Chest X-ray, PA view. Patient: 79 years old, sex F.
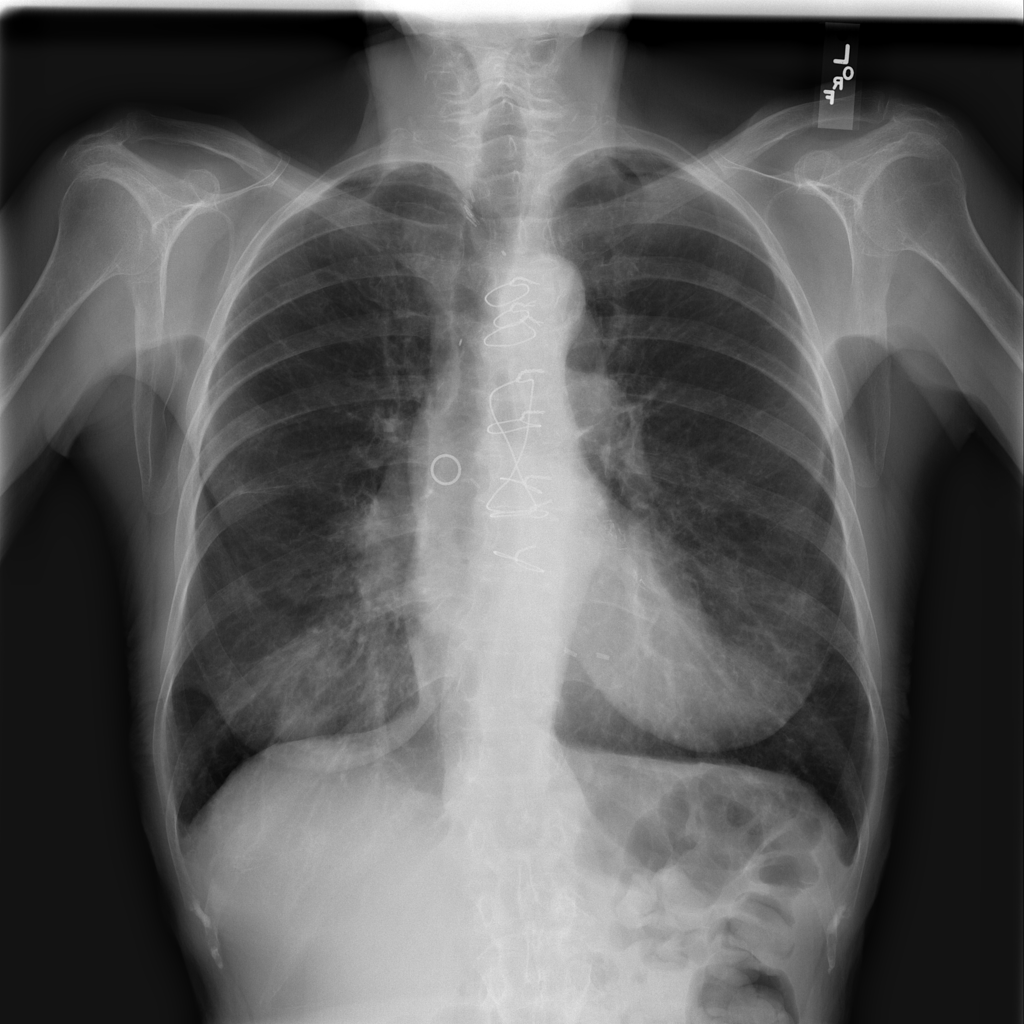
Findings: No Finding